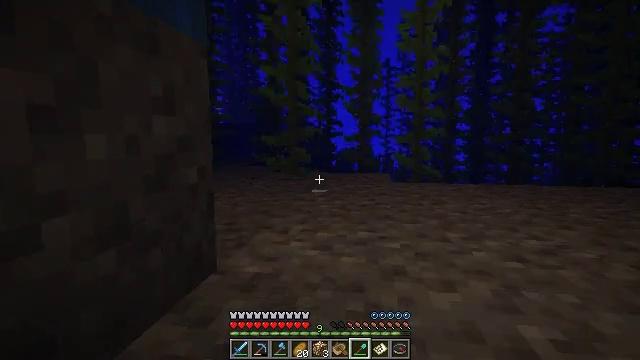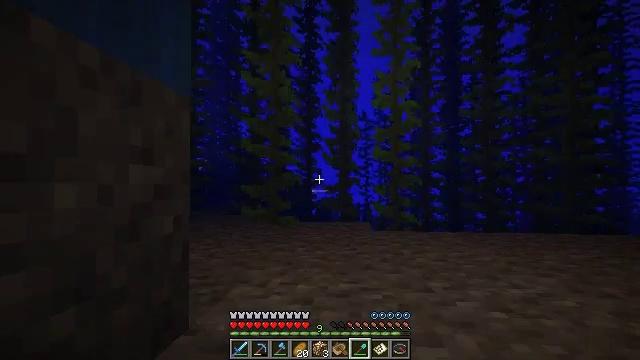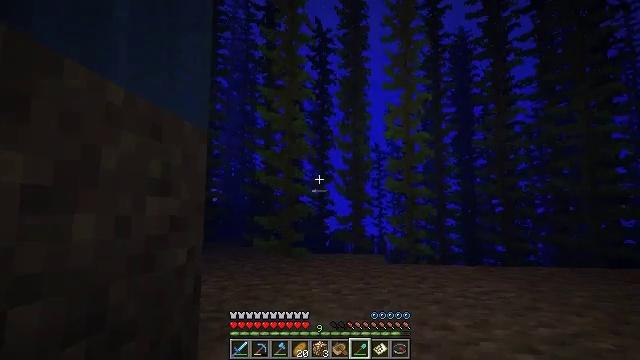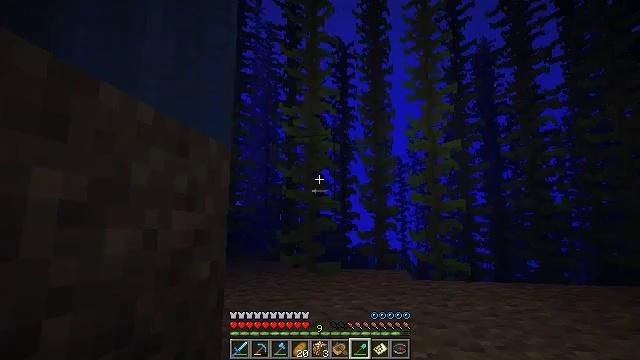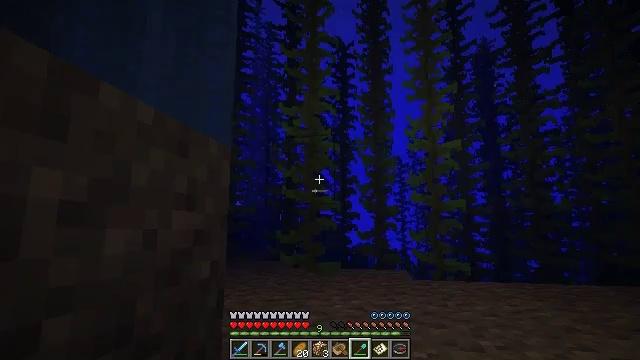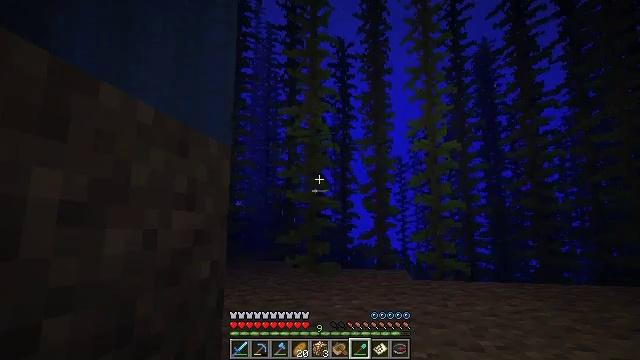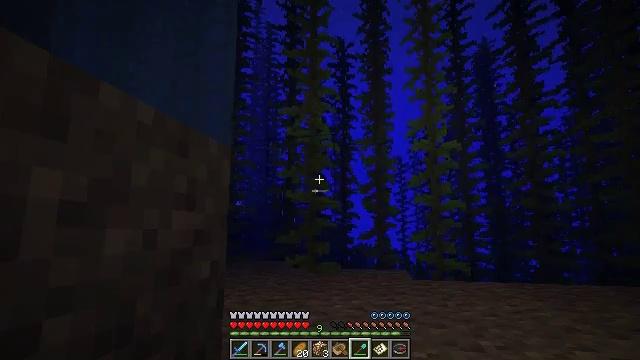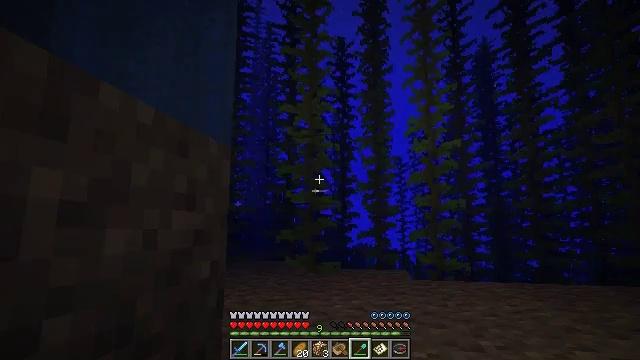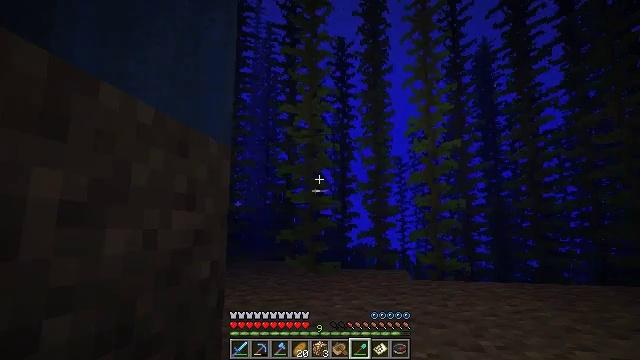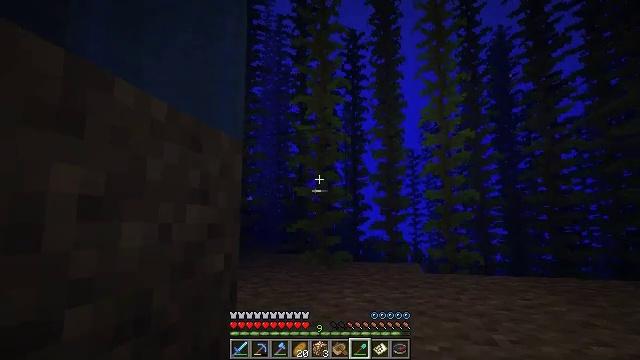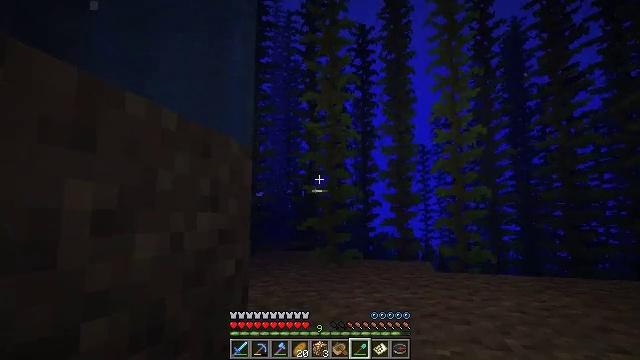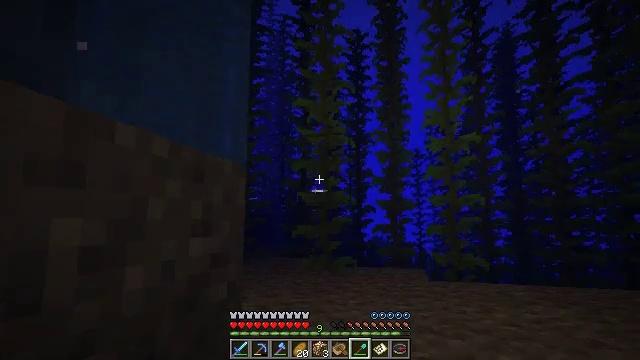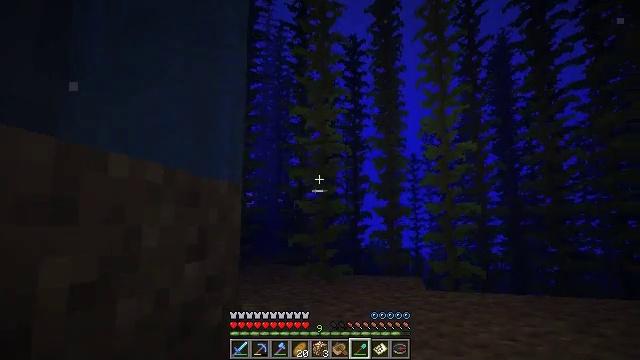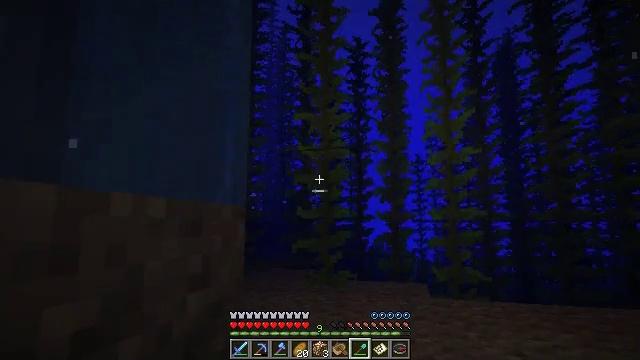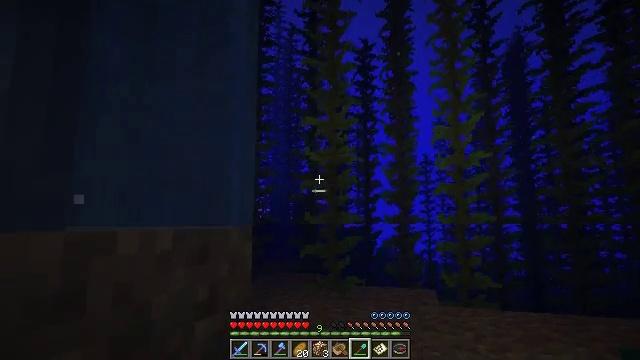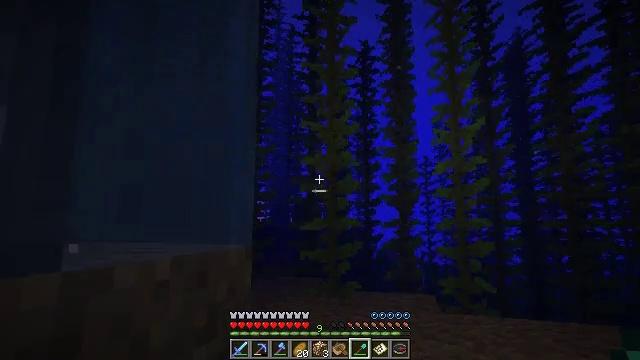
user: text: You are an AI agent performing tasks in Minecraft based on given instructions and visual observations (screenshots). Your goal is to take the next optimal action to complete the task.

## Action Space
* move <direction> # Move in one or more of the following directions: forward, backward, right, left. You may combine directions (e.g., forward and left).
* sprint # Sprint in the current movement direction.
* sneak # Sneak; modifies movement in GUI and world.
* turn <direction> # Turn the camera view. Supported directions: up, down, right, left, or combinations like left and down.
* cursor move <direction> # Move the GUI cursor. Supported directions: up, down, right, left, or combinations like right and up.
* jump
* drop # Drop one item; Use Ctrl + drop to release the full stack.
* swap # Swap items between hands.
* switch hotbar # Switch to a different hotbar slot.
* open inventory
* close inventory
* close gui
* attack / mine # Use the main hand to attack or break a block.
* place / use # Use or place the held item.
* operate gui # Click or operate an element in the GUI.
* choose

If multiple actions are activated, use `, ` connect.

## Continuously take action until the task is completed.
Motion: motion action
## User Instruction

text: Left click the dark oak door to mine it.
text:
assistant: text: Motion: turn right and up
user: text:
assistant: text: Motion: turn left and up
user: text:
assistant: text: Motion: turn left and up
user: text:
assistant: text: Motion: no_op
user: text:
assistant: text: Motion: no_op
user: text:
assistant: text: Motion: no_op
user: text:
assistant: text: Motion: no_op
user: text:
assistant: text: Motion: no_op
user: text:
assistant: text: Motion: turn left and down, jump
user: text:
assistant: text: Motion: turn left, jump
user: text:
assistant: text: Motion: turn right, jump
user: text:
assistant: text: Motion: jump
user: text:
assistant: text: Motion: jump
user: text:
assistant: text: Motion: turn left, jump
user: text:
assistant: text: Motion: jump
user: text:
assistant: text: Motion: jump
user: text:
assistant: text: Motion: turn left and down, jump
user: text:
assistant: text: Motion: turn left and down, jump
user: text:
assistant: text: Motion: turn left and down, jump
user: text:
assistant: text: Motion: turn left and down, jump
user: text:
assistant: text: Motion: turn left and down, jump
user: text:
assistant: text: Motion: turn left and down, jump
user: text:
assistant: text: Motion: turn left and down, jump
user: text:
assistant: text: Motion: turn left and down, jump
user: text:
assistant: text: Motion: turn left and down
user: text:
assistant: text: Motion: move back, turn left and down
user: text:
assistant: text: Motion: move back
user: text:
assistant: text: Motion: move back
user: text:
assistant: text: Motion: move back
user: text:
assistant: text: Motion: move back